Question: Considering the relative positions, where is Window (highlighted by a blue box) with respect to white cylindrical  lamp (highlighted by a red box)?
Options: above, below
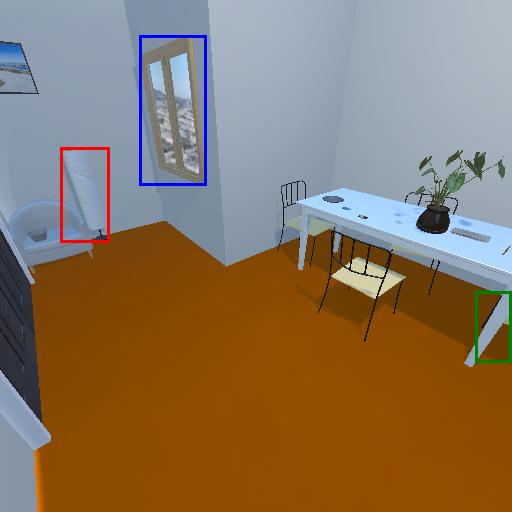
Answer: above